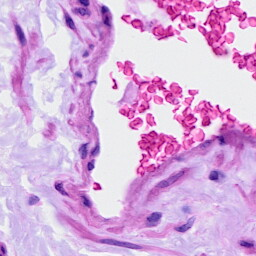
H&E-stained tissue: Ovarian